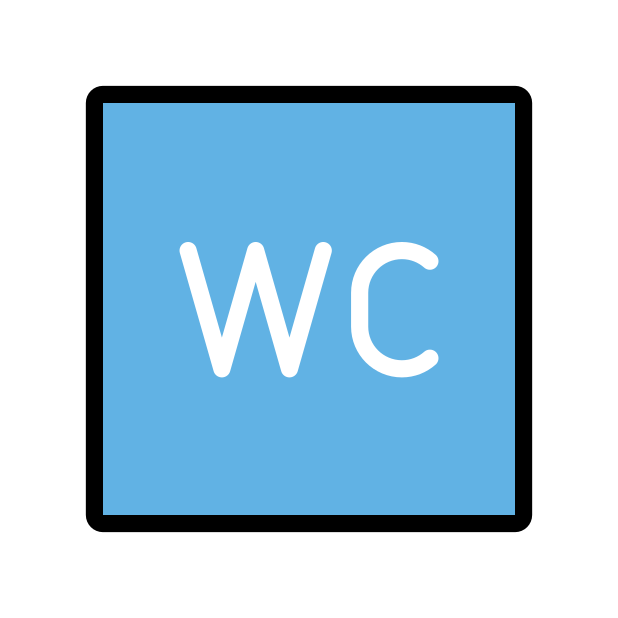
Emoji: 🚾
Name: water closet
Unicode: 0x1f6be